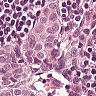
Metastatic tissue present: yes